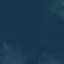
Label: SeaLake